Field crop: tomato
Growth stage: 1
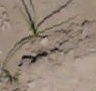
Species: solanum